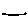
Label: line